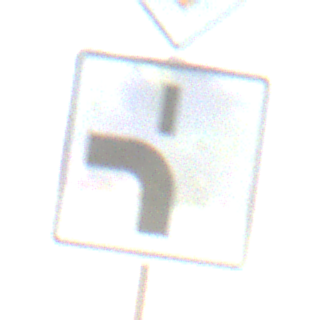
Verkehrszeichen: VerlaufVorfahrtsstrasse5
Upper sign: Vorfahrtsstrasse
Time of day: SunriseSunset
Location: Outdoor (Nature)
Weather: PartlyCloudy
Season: NotSpecified
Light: Natural